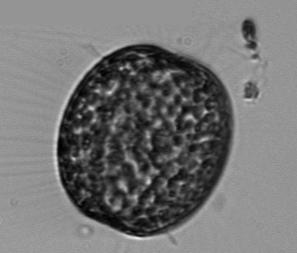
Label: Thalassiosira